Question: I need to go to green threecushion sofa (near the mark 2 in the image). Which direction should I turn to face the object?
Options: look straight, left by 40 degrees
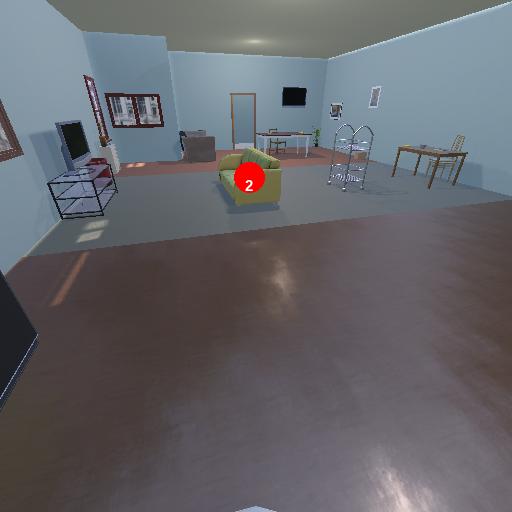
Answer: look straight